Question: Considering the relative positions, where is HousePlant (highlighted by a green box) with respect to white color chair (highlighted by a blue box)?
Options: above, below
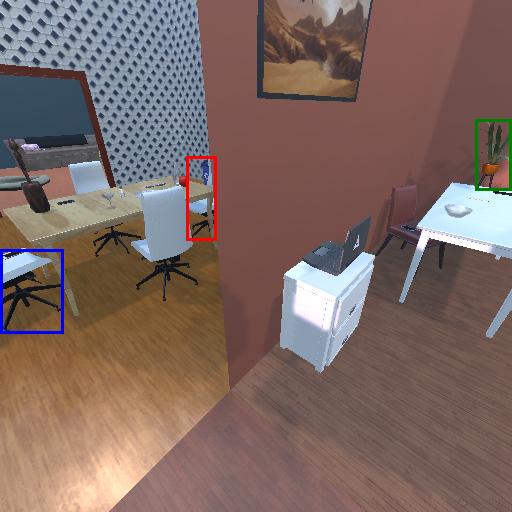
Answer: above